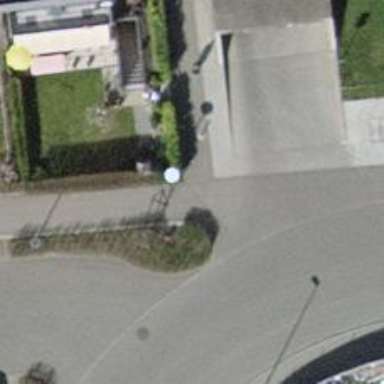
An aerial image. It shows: Bollard.